Field crop: tomato
Growth stage: 1
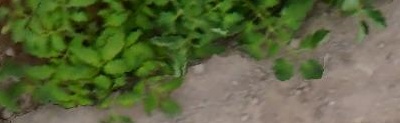
Species: tomato